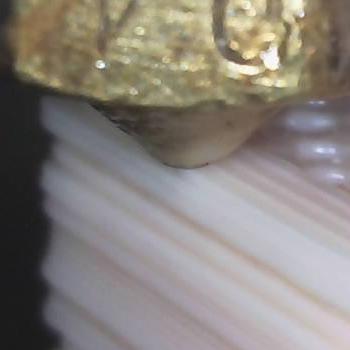
Flow rate: 56%